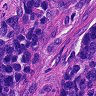
Metastatic tissue present: yes